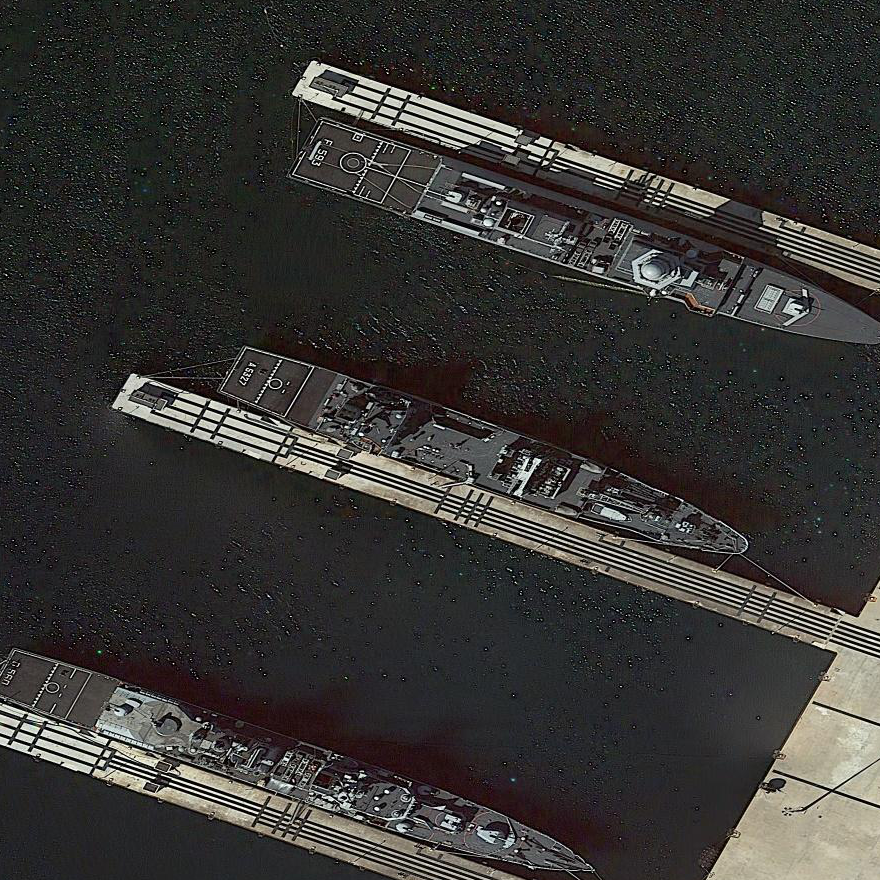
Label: destroyer